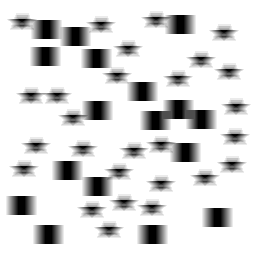
Squares: 17
Triangles: 0
Stars: 27
Total shapes: 44